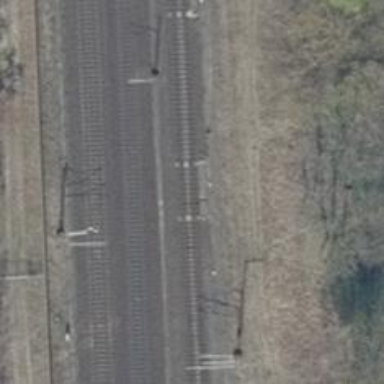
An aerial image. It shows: Railway switch with the turnout side on the left.